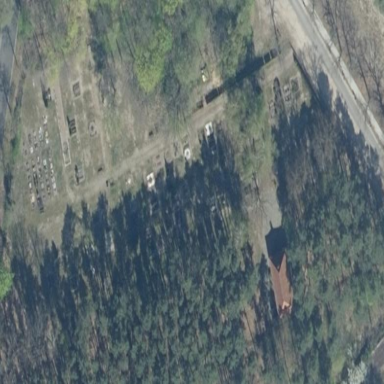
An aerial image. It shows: Cemetery.